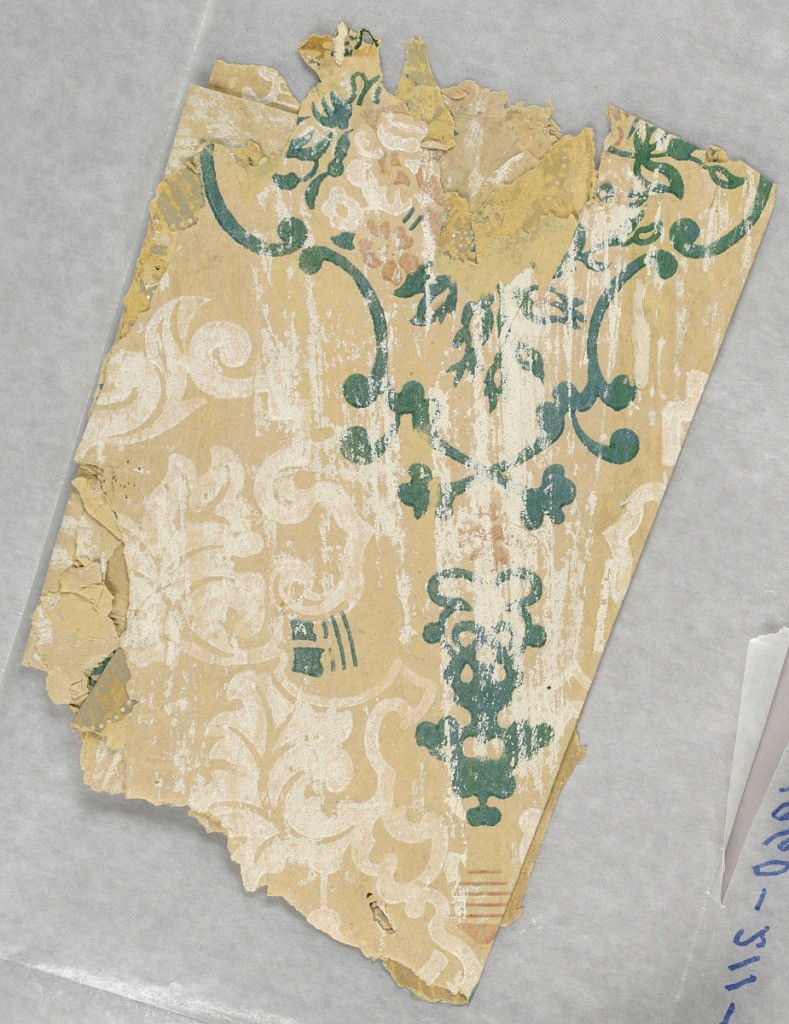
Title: Sidewall - fragment
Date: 1850–60
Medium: Machine-printed
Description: Floral medallion printed in greens with white floral scrolls and striped shading.